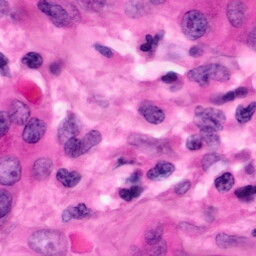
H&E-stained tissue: Pancreatic